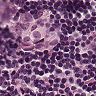
Metastatic tissue present: yes